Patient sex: M
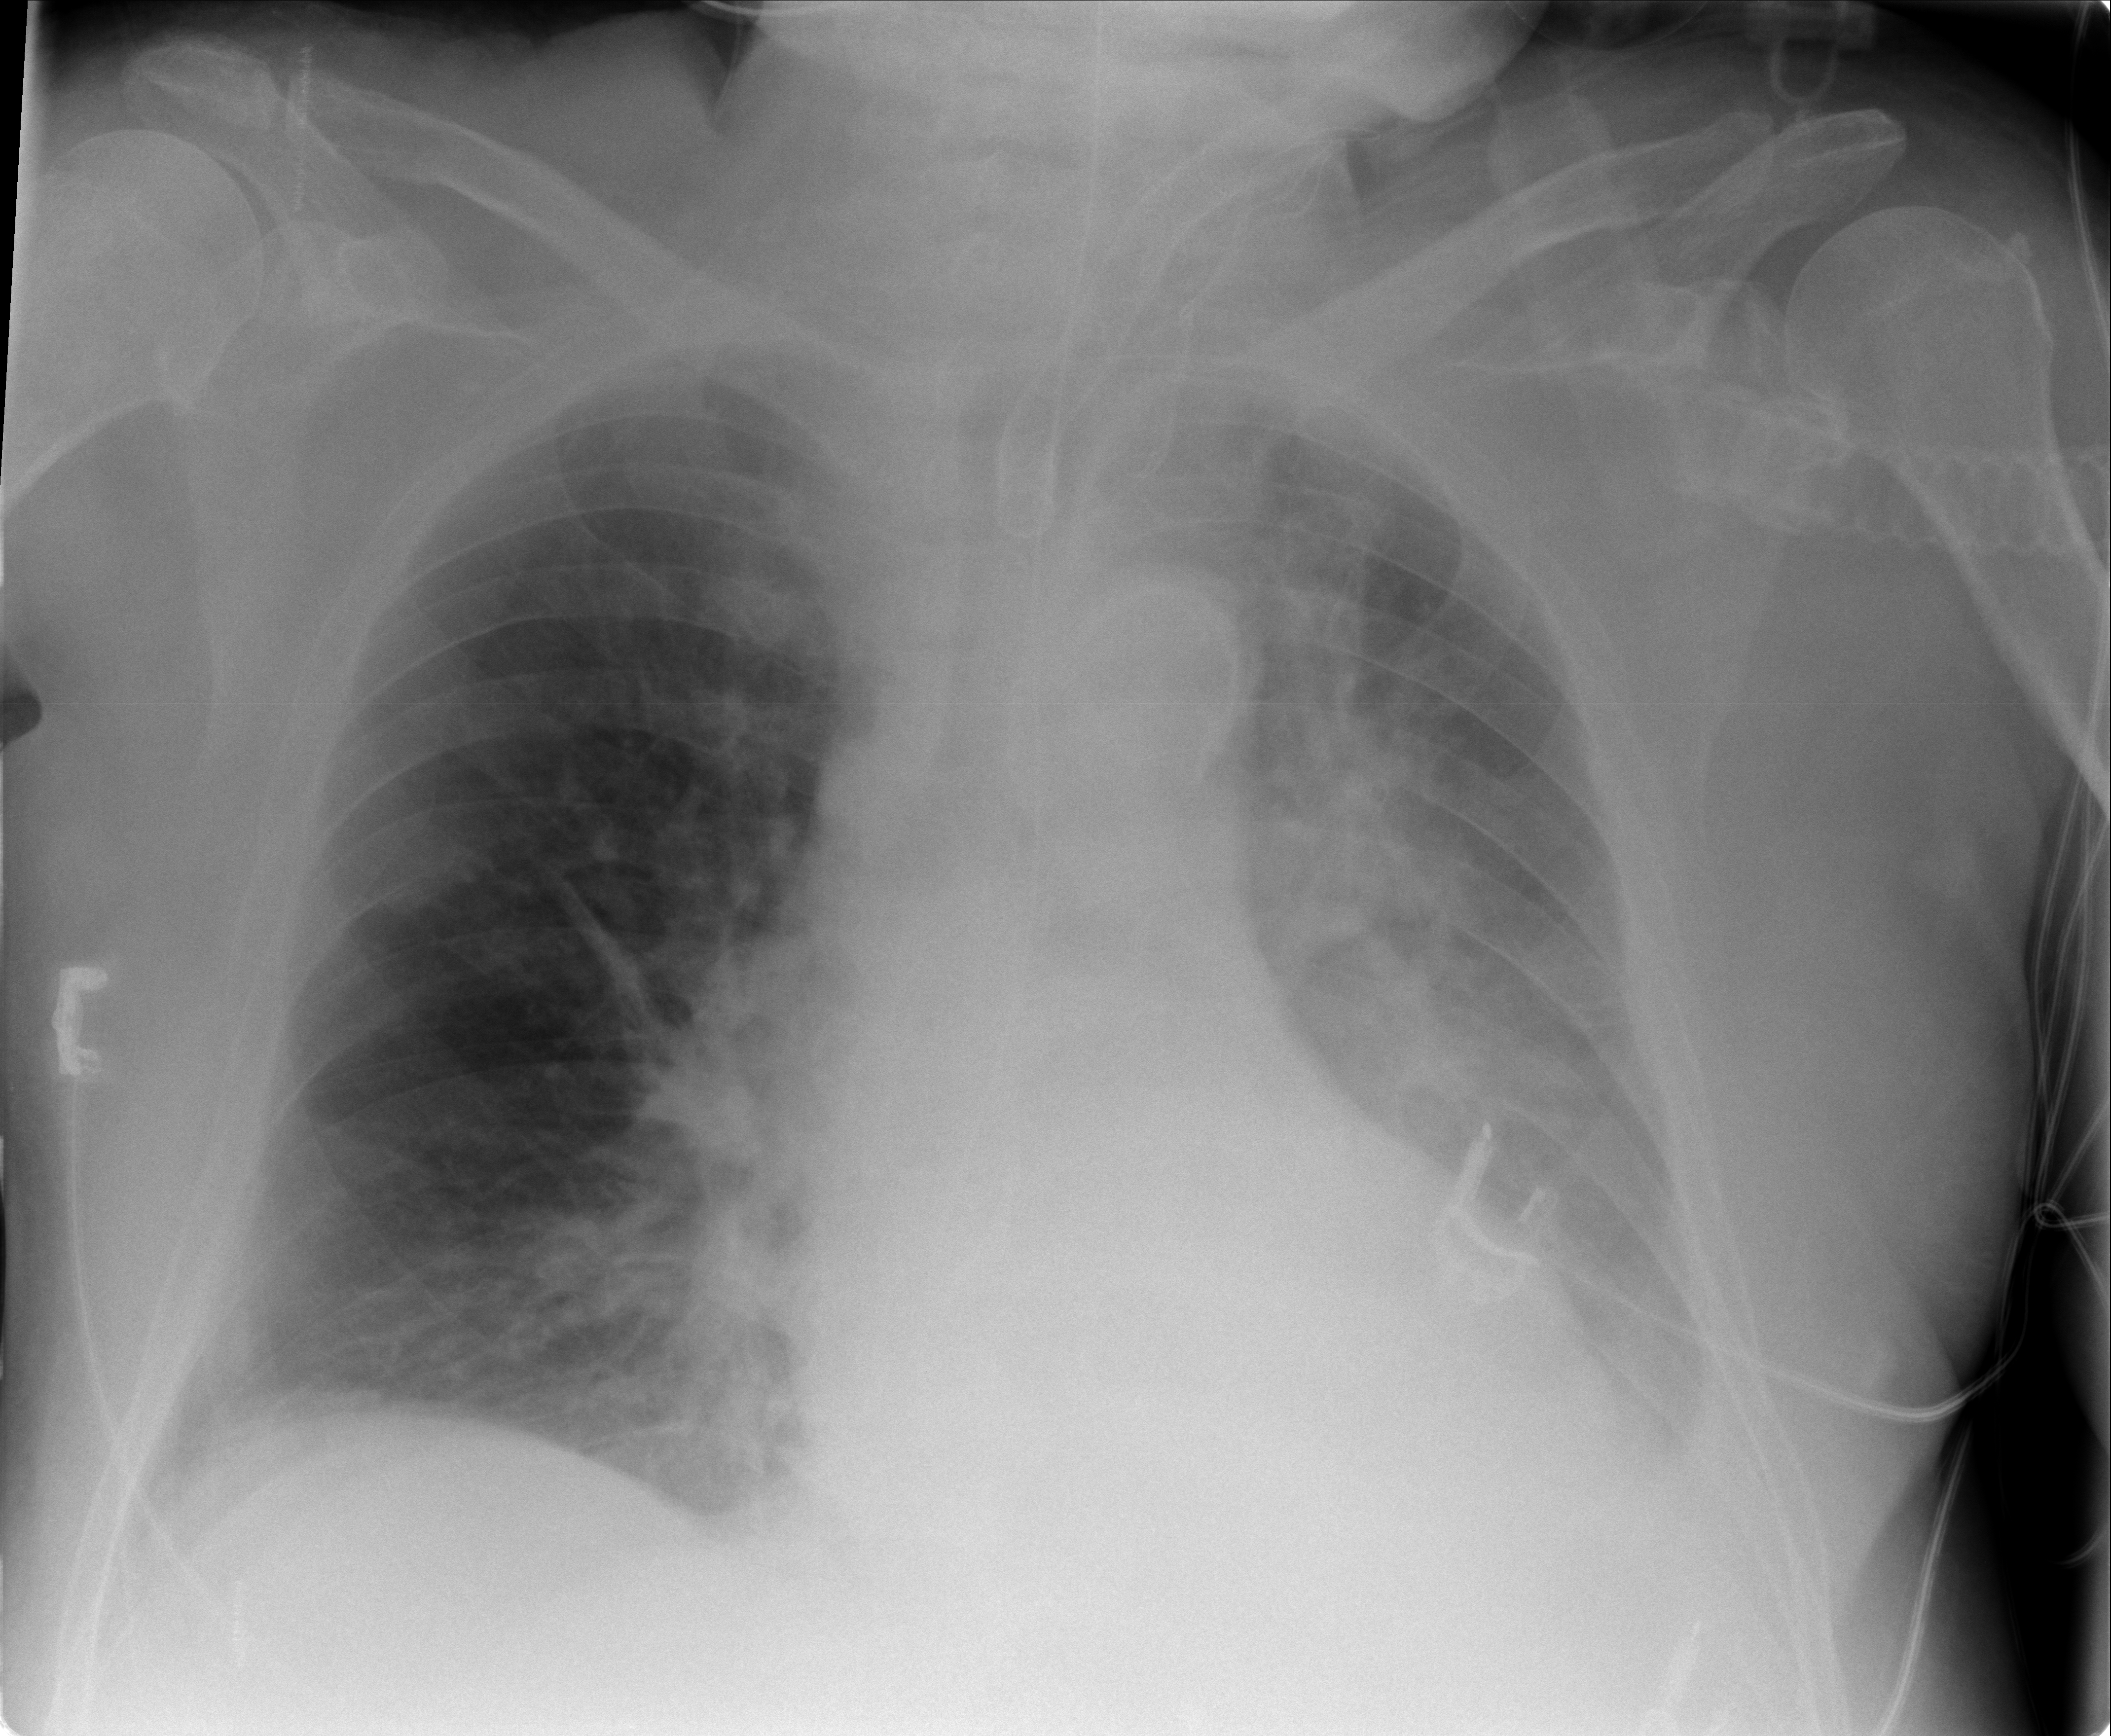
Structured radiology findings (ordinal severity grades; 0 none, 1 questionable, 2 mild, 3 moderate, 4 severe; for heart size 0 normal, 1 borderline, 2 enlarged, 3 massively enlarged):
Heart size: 2
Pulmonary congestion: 0
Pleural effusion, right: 2
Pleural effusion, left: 2
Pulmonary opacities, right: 2
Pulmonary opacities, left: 2
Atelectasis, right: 0
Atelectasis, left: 0